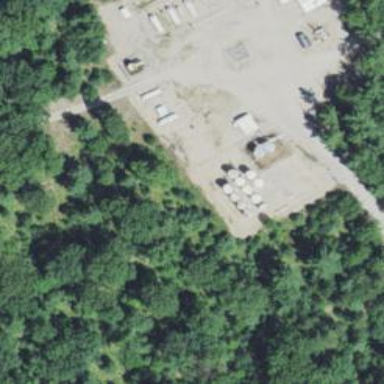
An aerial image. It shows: Storage tank with man-made structure.